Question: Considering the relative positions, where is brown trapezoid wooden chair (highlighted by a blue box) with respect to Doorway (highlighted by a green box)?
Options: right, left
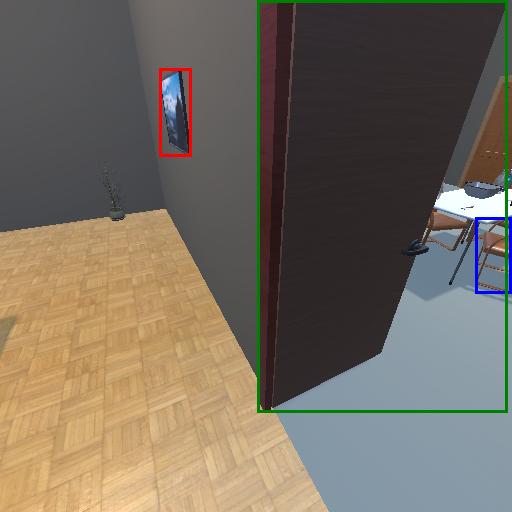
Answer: right